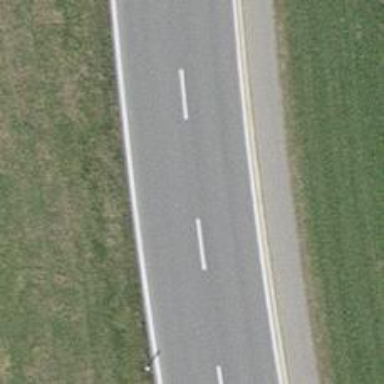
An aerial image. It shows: Asphalt road classified as primary highway.